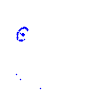
Particle: kaon